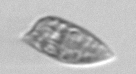
Label: Prorocentrum_dentatum